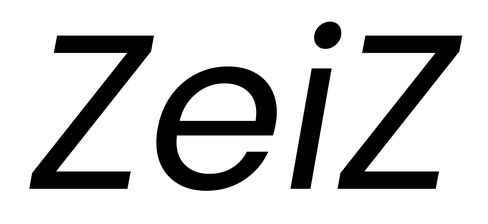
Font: Poppins-Italic